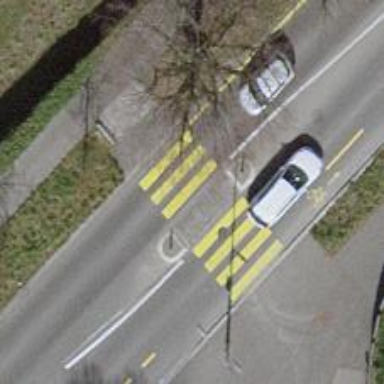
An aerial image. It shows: Marked road crossing with pedestrian island.